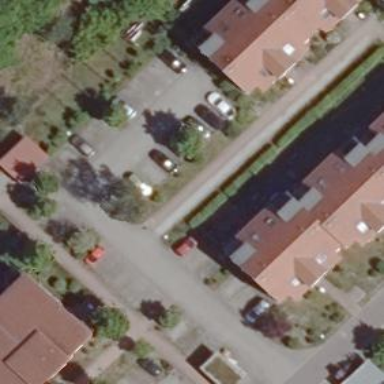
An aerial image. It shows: Parking area with surface.